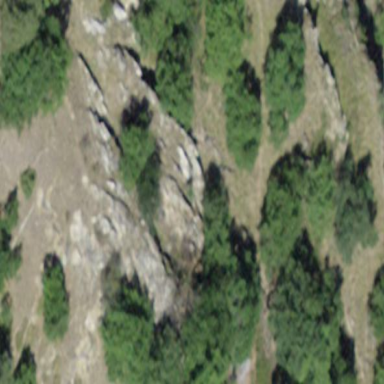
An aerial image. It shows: Landscape of bare rock.